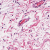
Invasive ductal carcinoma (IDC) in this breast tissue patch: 0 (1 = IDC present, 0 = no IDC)